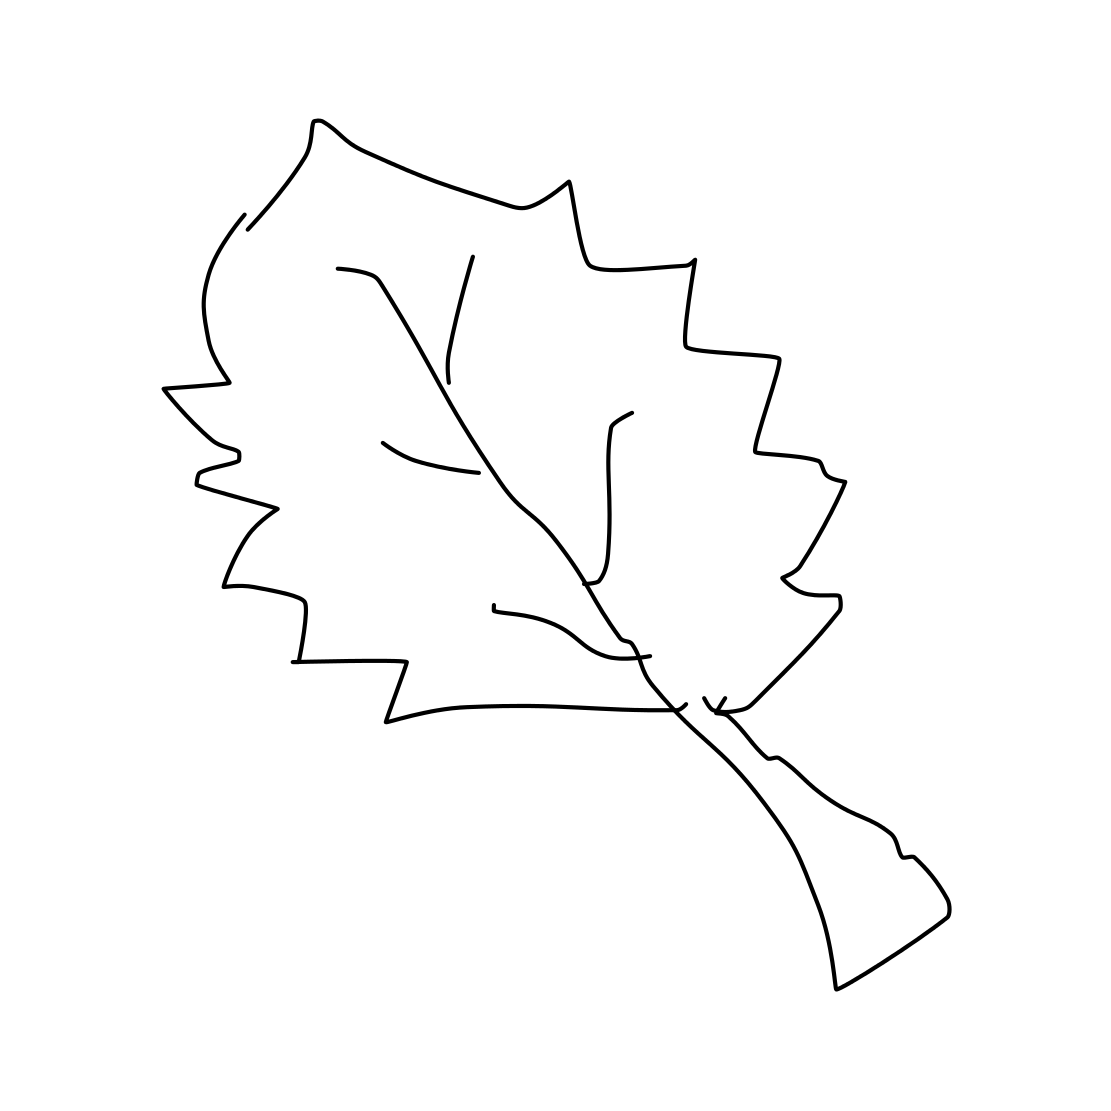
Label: leaf